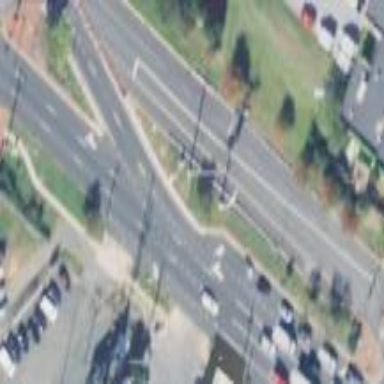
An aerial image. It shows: Traffic island on the road.